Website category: sports
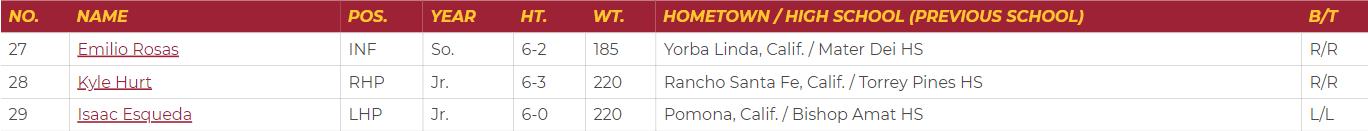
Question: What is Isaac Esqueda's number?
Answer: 29

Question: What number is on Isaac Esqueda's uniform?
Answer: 29

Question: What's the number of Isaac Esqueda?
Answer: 29

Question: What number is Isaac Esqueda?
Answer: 29

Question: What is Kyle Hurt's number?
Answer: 28

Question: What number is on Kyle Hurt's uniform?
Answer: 28

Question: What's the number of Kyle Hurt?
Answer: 28

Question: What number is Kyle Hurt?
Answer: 28

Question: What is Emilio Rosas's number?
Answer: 27

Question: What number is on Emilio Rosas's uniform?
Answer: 27

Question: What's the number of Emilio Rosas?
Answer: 27

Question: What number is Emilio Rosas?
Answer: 27

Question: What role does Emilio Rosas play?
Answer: INF

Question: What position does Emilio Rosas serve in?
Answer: INF

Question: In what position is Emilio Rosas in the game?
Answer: INF

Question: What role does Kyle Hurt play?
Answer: RHP

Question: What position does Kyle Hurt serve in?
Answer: RHP

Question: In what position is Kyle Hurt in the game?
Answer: RHP

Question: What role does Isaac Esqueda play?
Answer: LHP

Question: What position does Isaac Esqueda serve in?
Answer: LHP

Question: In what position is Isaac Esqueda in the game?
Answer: LHP

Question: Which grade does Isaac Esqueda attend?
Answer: Jr.

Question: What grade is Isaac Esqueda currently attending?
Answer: Jr.

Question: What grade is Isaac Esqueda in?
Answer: Jr.

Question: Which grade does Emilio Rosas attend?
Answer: So.

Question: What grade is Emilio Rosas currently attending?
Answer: So.

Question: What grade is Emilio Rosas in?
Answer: So.

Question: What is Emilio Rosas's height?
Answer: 6-2

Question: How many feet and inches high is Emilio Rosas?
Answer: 6-2

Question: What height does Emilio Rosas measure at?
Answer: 6-2

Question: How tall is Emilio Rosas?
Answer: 6-2

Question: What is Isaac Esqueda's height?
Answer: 6-0

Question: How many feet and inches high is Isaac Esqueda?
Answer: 6-0

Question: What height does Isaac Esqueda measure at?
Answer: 6-0

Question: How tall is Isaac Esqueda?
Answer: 6-0

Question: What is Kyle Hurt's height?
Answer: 6-3

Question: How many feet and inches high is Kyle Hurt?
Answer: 6-3

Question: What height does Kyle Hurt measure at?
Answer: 6-3

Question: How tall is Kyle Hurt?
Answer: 6-3

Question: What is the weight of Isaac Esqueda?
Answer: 220

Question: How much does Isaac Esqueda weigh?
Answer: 220

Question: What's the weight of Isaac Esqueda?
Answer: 220

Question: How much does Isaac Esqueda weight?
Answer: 220

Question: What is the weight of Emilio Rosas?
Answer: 185

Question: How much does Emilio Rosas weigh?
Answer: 185

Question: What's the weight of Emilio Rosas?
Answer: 185

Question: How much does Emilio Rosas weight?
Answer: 185

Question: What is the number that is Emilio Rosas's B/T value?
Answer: R/R

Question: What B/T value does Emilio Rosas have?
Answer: R/R

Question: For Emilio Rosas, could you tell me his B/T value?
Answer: R/R

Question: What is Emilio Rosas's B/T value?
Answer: R/R

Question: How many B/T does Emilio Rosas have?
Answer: R/R

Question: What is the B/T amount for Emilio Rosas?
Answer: R/R

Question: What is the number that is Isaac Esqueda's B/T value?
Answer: L/L

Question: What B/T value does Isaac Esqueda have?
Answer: L/L

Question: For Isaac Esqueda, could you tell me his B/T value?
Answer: L/L

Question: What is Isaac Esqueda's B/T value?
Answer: L/L

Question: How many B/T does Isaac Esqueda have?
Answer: L/L

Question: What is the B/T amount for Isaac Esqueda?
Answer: L/L

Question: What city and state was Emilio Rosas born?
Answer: Yorba Linda, Calif.

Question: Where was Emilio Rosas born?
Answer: Yorba Linda, Calif.

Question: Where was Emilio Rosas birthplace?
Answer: Yorba Linda, Calif.

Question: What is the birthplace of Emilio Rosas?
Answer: Yorba Linda, Calif.

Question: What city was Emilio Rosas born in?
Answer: Yorba Linda, Calif.